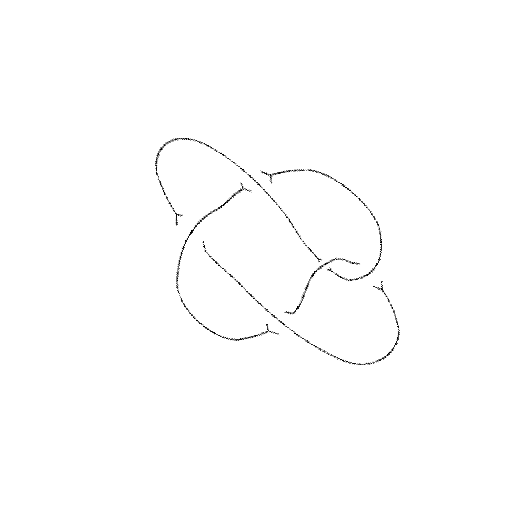
Crossing number: 5